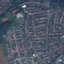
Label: Residential